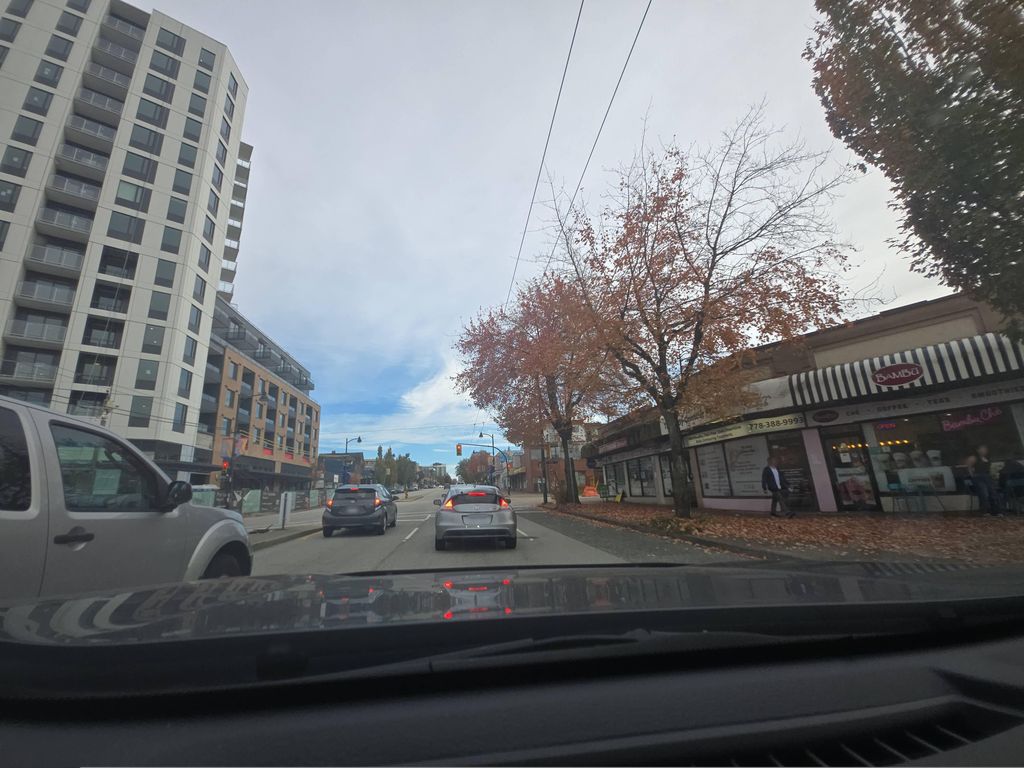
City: vancouver